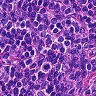
Metastatic tissue present: no